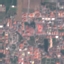
Land use / land cover class: Residential